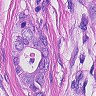
Metastatic tissue present: yes